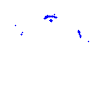
Particle: proton